Aerial crown-view tile of a tropical tree (Barro Colorado Island, Panama), acquired 20250317:
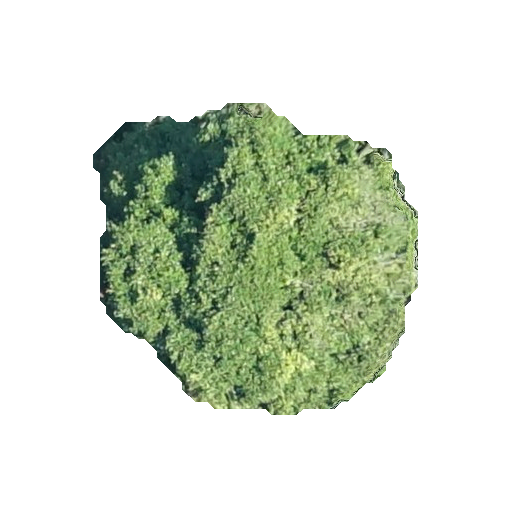
Species: Prioria copaifera
GBIF accepted scientific name: Prioria copaifera
Crown area: 116.219 m²